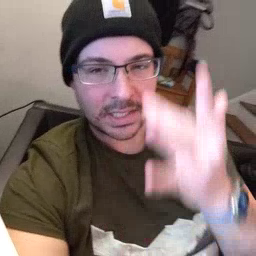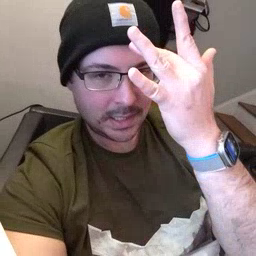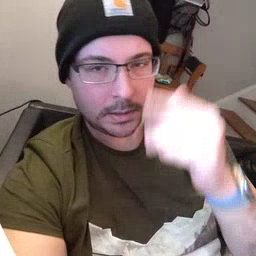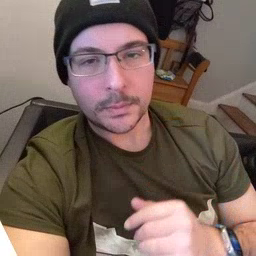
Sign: sick